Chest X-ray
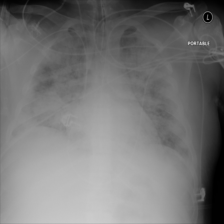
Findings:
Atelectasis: negative
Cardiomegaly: negative
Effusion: negative
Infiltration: positive
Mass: negative
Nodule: negative
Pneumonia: positive
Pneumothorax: negative
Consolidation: negative
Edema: positive
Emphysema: negative
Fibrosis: negative
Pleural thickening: negative
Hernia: negative